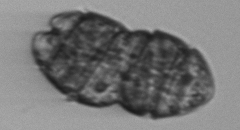
Label: Margalefidinium